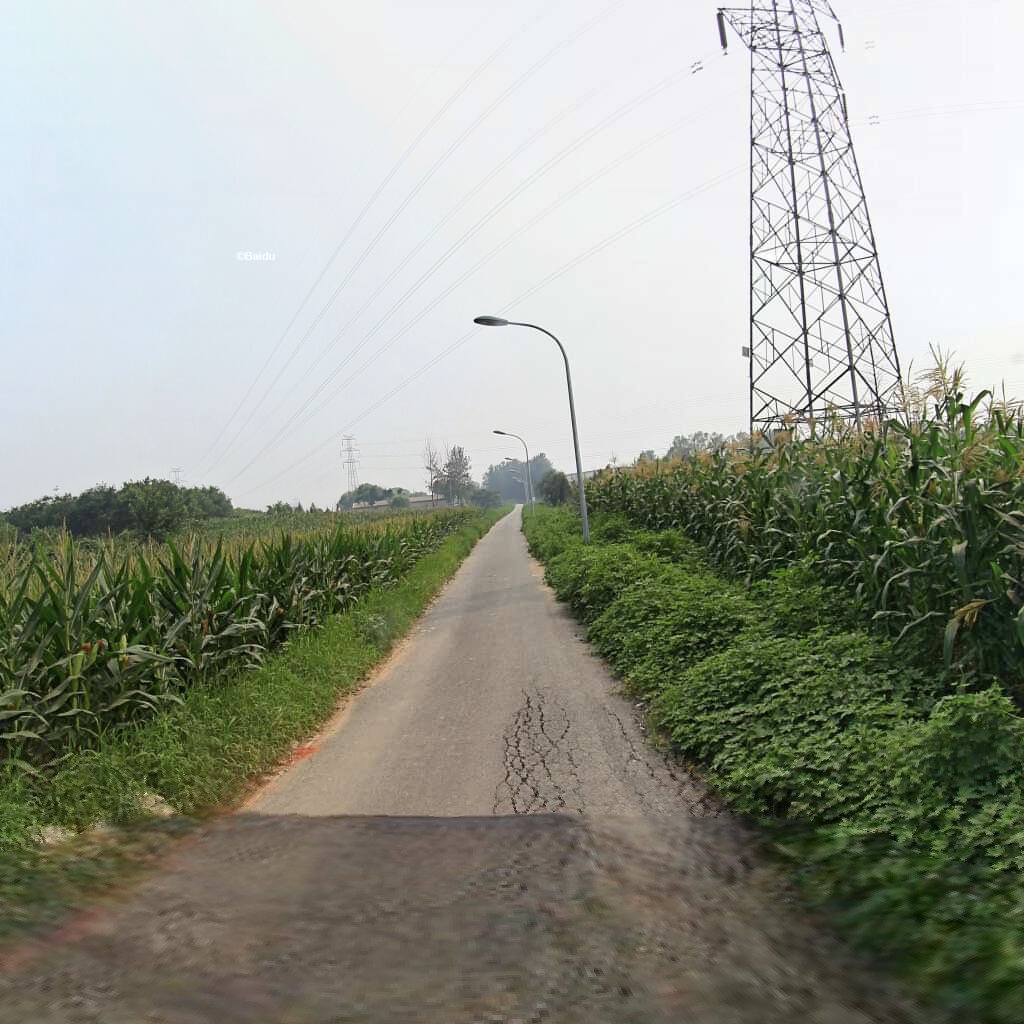
Region: Chaoyang
Road damage annotations: alligator crack